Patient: sex F, age 33
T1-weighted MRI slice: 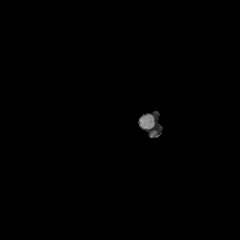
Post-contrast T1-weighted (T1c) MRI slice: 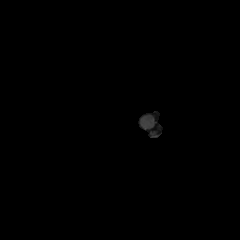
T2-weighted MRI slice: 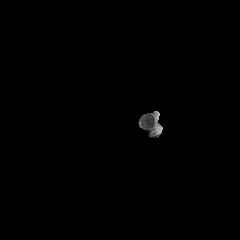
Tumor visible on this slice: no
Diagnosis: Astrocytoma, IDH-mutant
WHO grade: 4